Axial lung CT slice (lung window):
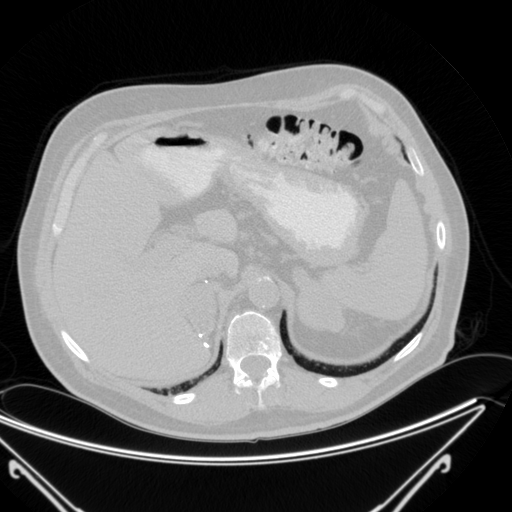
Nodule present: no